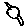
Label: bird